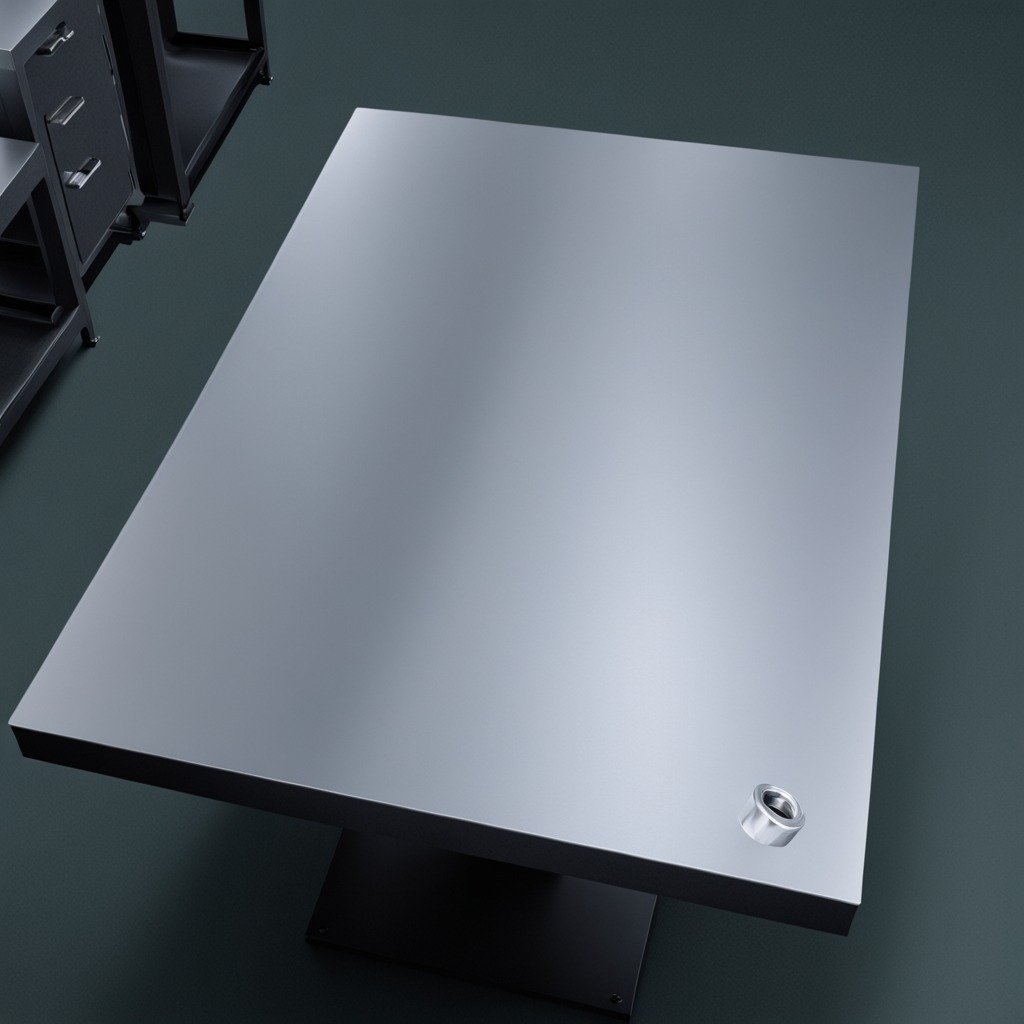
A metal nut is lying on the tabletop.